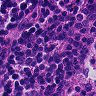
Metastatic tissue present: no